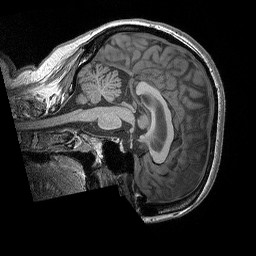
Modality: T1w
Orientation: sagittal
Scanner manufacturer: siemens
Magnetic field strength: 3 T
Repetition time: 2.3 s
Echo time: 0.00298 s